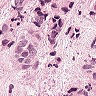
Metastatic tissue present: yes